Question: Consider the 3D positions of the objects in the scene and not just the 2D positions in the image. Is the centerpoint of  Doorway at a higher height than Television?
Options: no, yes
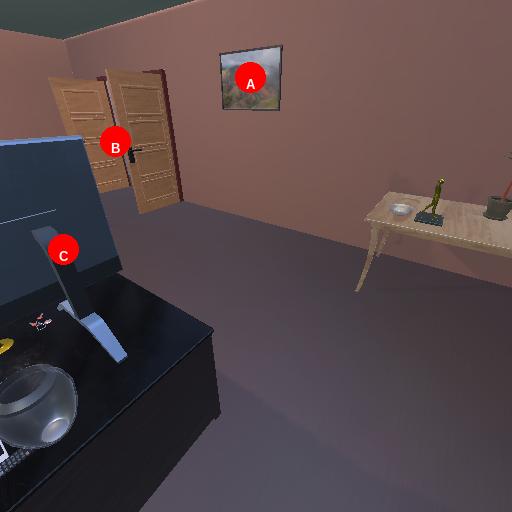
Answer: no